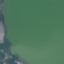
Land use / land cover: SeaLake